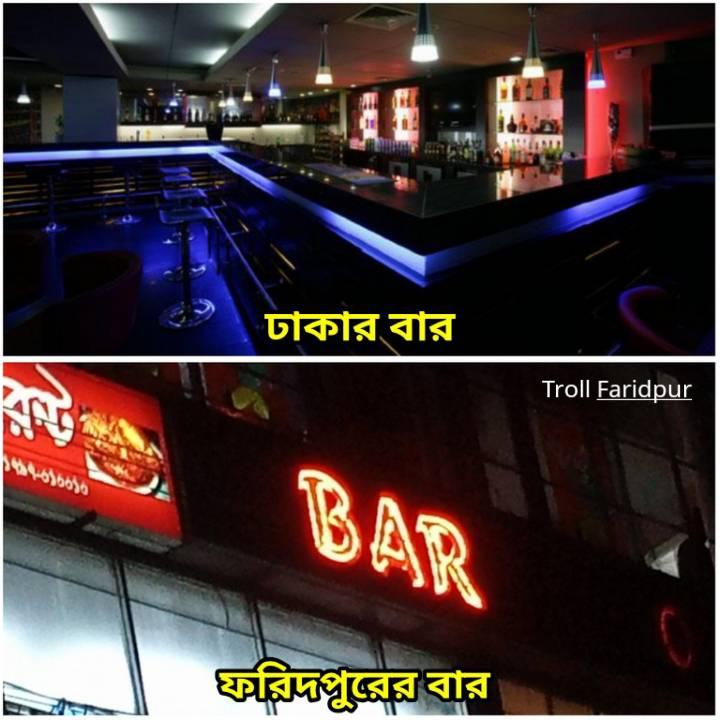
Caption: ঢাকার বার     ফরিদপুরের বার
Label: non-hate